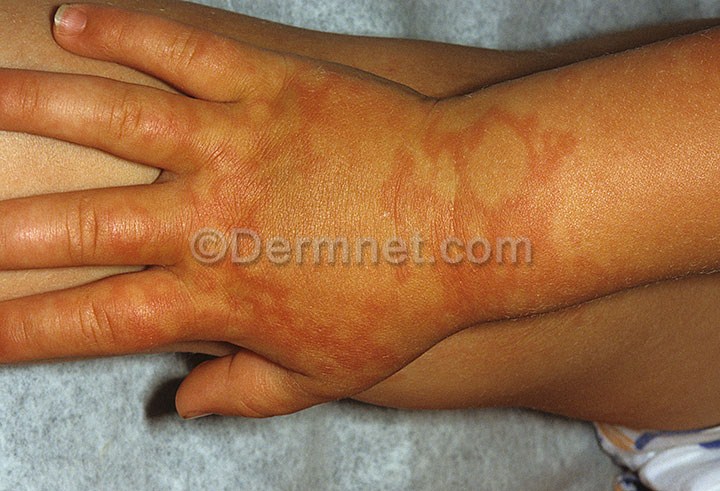
Disease: Exanthems and Drug Eruptions